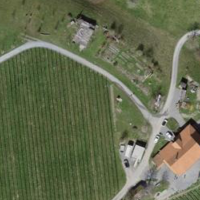
EUNIS habitat code: 24
Species observed at this site:
Juglans regia
Sambucus racemosa